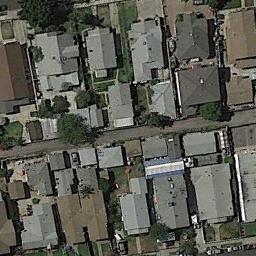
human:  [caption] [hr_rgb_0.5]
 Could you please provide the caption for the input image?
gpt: There are many roads and neatly arranged houses and trees in densely populated areas .

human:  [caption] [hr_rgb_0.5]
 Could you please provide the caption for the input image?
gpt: The dense residential is next to the road and some trees .

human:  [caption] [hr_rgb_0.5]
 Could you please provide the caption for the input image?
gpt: Residential areas are mostly houses, With no open space .

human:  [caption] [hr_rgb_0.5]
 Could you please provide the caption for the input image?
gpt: A dense residential area has lots of houses of next to each other while a road goes through the residential area .

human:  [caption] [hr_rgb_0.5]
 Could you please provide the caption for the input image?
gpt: There are many gray buildings on dense residential area .